Question: I am attempting to create an inline form within a small container (.col-sm-4). Using a default inline form at this size automatically wraps into multiple lines, which I would like to avoid. The look I am aiming for is here:

At this point I have gotten the inputs to throw out their min-width and instead adhere to their bounding columns, but I cannot get the button in the spot I want it (and autosizing with the overarching container).
<URL>
HTML:
'''
<div class="col-xs-4 well">
<div class="col-xs-7 form-col" id="input-dynamic">
<input type="text"></input>
</div>
<div class="col-xs-4 form-col" id="input-dynamic">
<div class="input-group-addon">$</div>
<input type="number"></input>
</div>
<div class="col-xs-1 form-col" id="input-dynamic">
<button class="btn btn-danger">-</button>
</div>
</div>
'''
CSS:
'''
#input-dynamic input[type=text] {
width: 100%;
box-sizing: border-box;
height: 28px;
}
#input-dynamic input[type=number] {
width: 100%;
box-sizing: border-box;
height: 28px;
}
#input-dynamic button {
width: 100%;
box-sizing: border-box;
height: 28px;
}
.form-col {
padding-right: 2px;
padding-left: 2px;
}
'''
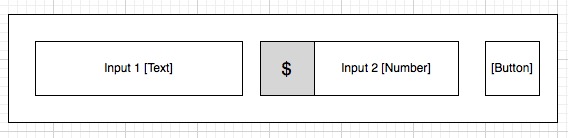
Answer: I forked your <URL>.
I Implemented the inline-form techniques <URL>.
And built some of the elements using this <URL>. If you google Bootstrap form builder you will see many similar ones.
I also noticed you didn't add all the external resources to the JSFiddle so I did that as well.
If you have a really really small screen it gets scrunched but you could use a media query as discussed <URL> to change the layout for a small width.
'''
<div class="container-fluid">
<div class="row">
<div class="col-xs-4">
<form class="form-inline">
<div class="form-group">
<div class="row">
<div class="col-xs-6">
<input id="textinput" name="textinput" type="text" class="form-control input-md"></div>
<div class="col-xs-6"><div class="input-group"> <span class="input-group-addon">$</span>
<input id="prependedtext" name="prependedtext" class="form-control" placeholder="Amount" type="text"> <span class="input-group-btn">
<button class="btn btn-danger" type="button">-</button>
</span>
</div>
</div>
</div>
</form>
</div>
</div>
</div>
'''